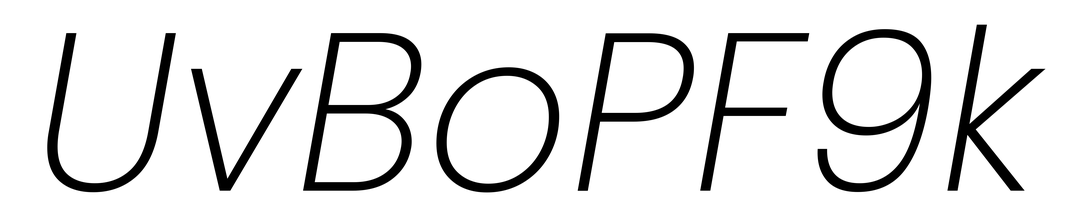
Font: Poppins-ExtraLightItalic